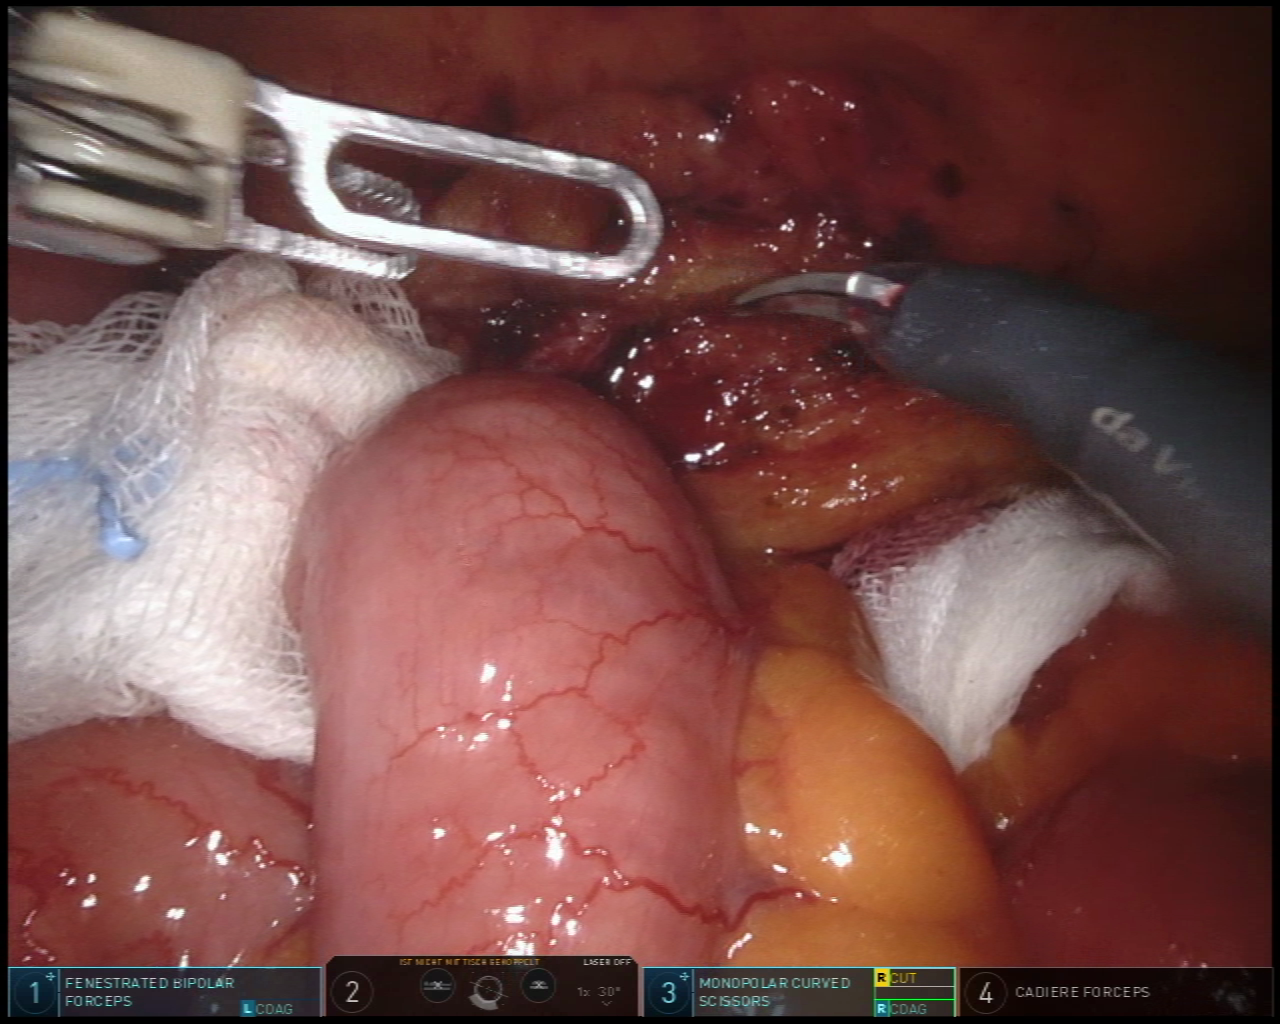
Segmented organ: inferior_mesenteric_artery
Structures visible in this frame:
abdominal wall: no
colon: no
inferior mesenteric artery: yes
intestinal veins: no
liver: no
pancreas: no
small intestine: yes
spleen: no
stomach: no
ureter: no
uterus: no
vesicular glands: no